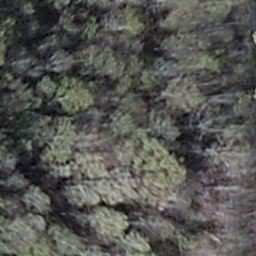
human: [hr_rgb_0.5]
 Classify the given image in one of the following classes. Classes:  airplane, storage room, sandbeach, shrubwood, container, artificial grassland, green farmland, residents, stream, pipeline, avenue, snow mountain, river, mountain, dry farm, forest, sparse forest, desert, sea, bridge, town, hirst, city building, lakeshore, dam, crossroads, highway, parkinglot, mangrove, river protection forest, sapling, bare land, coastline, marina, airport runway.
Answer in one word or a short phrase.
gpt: shrubwood